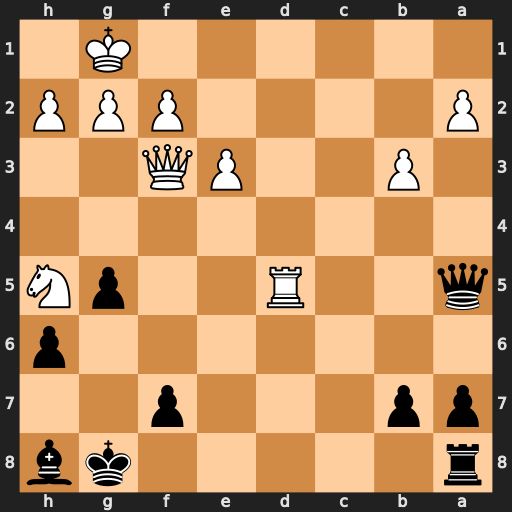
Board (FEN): r5kb/pp3p2/7p/q2R2pN/8/1P2PQ2/P4PPP/6K1
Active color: b
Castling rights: -
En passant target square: -
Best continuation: Qe1#